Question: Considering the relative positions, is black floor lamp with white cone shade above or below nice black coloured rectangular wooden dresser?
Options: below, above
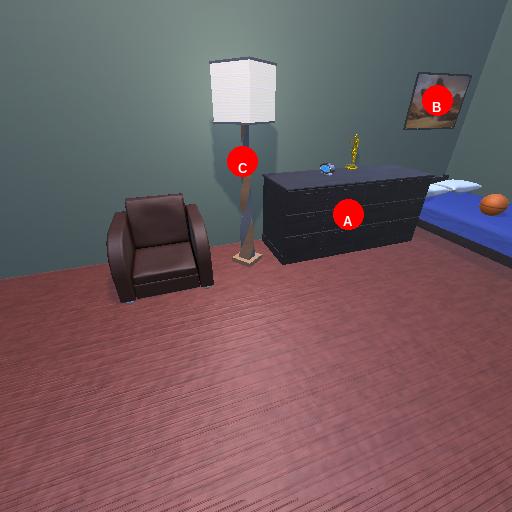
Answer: below